Field crop: maize
Growth stage: 2
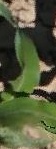
Species: maize